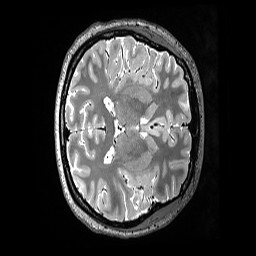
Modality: T2w
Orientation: axial
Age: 20
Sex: female
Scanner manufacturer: siemens
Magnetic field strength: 3 T
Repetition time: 3.2 s
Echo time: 0.564 s